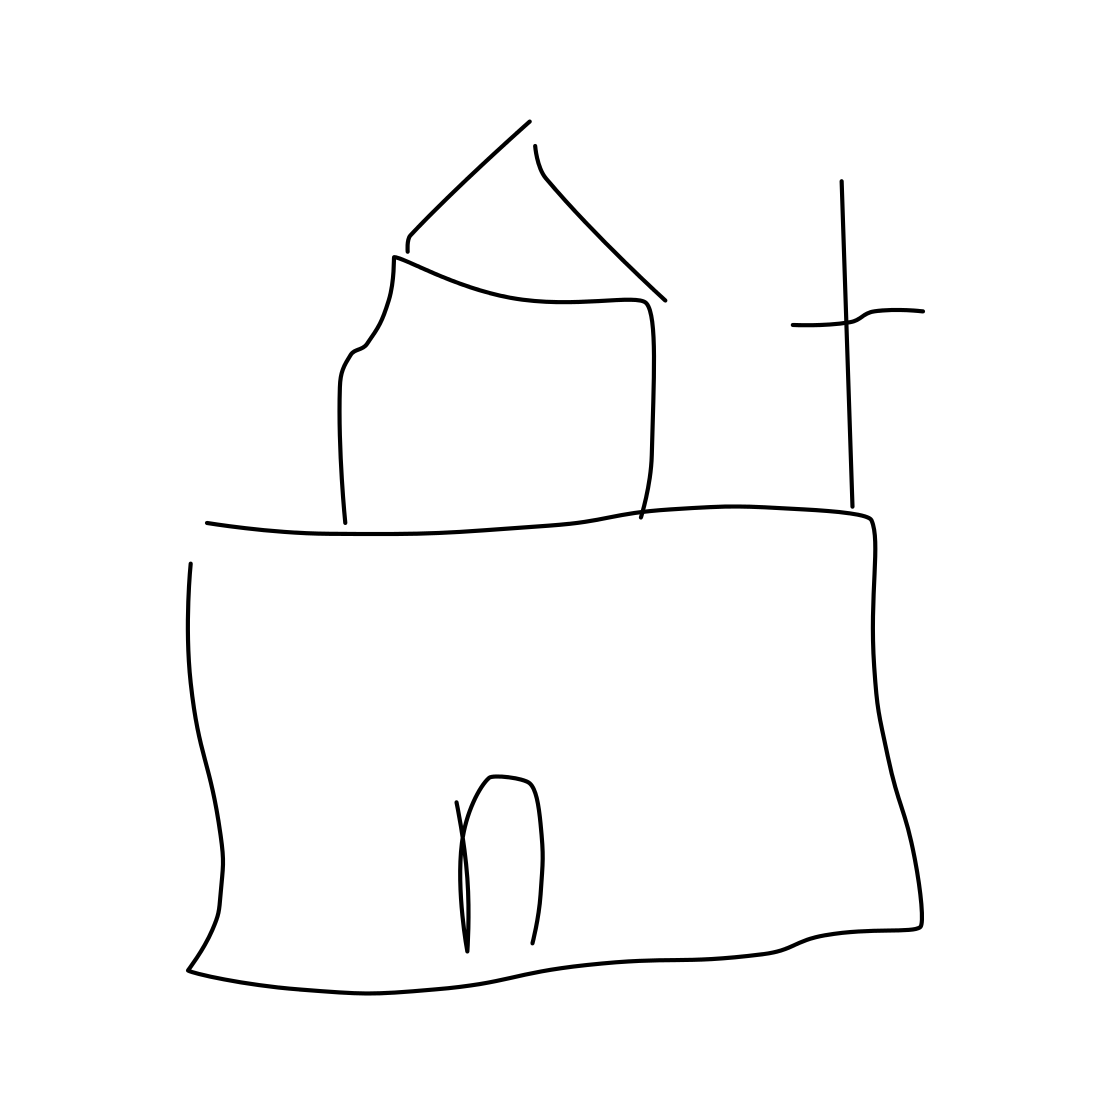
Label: church